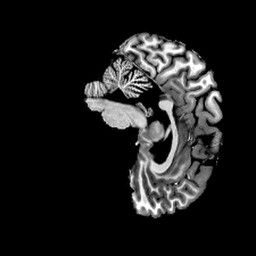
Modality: T1w
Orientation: sagittal
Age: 21
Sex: female
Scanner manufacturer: siemens
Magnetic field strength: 6.98 T
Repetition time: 6 s
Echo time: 0.00302 s